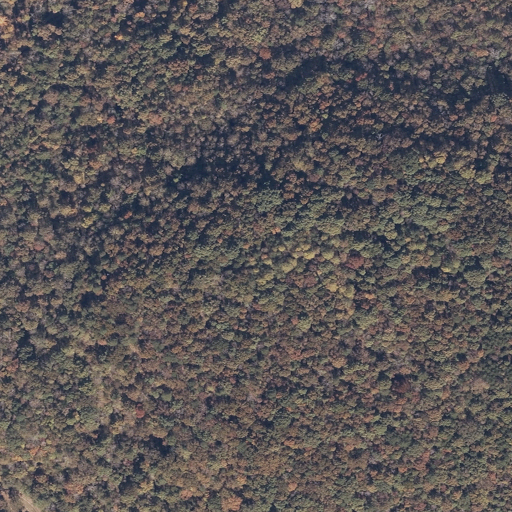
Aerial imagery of mountain in Alabama named Mill Mountain containing deciduous forest, mixed forest, and woody wetlands